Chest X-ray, AP view. Patient: 51 years old, sex F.
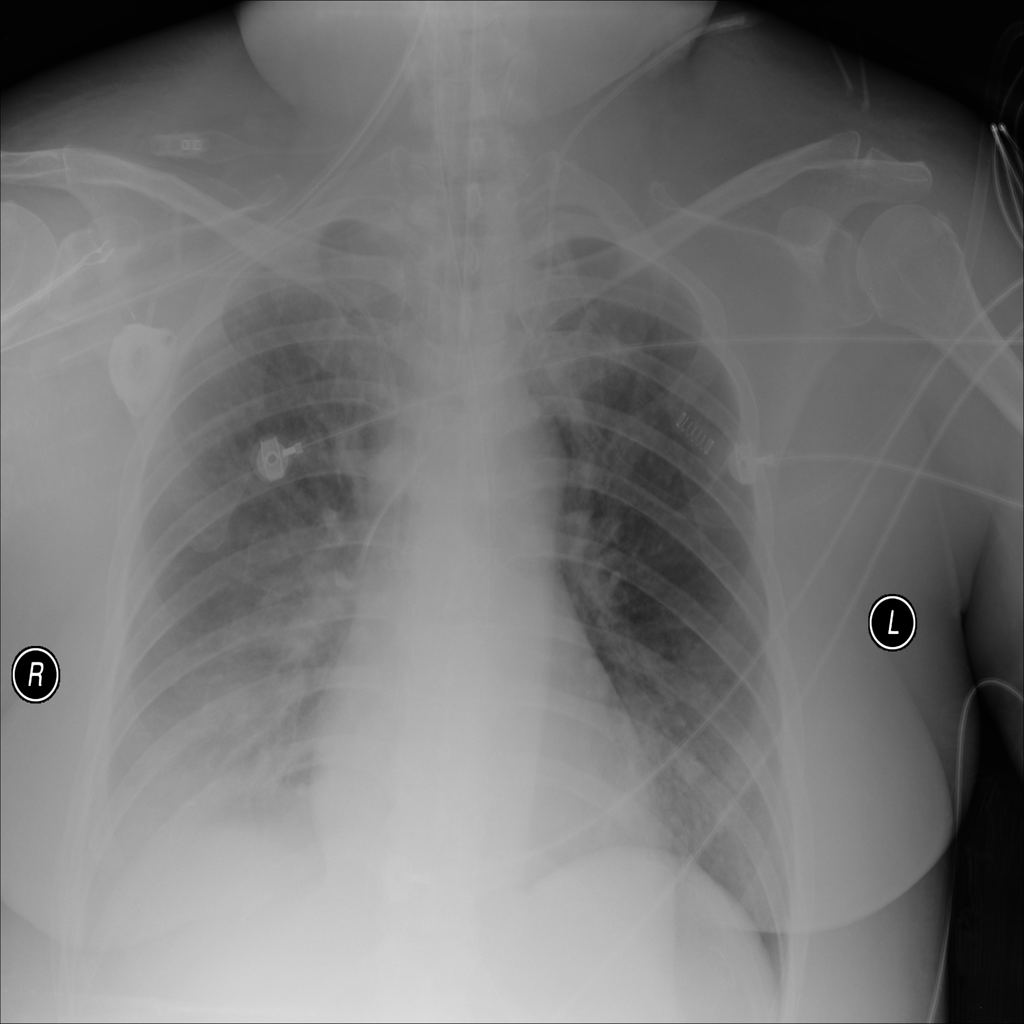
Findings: Consolidation